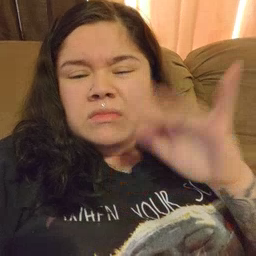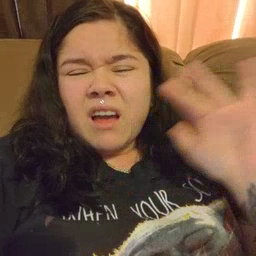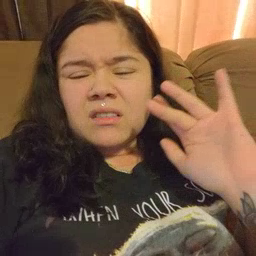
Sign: yucky